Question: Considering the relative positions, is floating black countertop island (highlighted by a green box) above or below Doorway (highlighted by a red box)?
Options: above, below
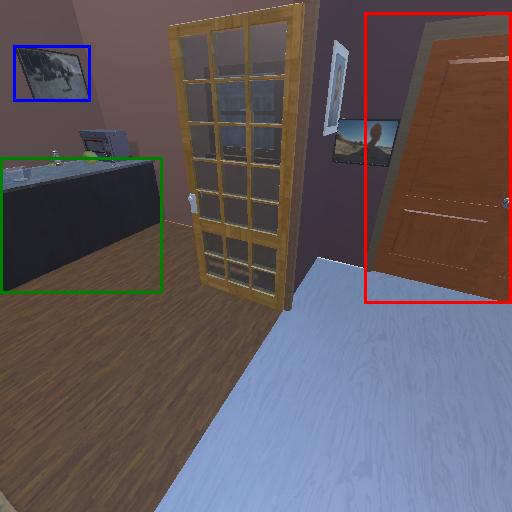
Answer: above